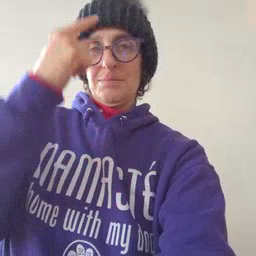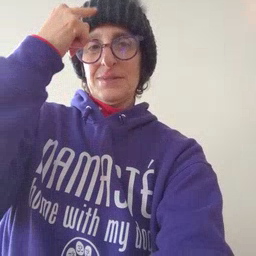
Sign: penny